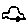
Label: car